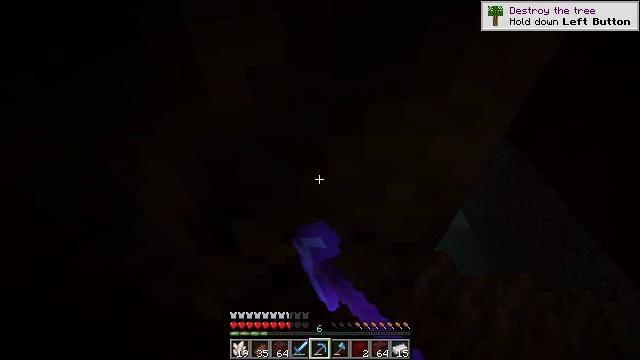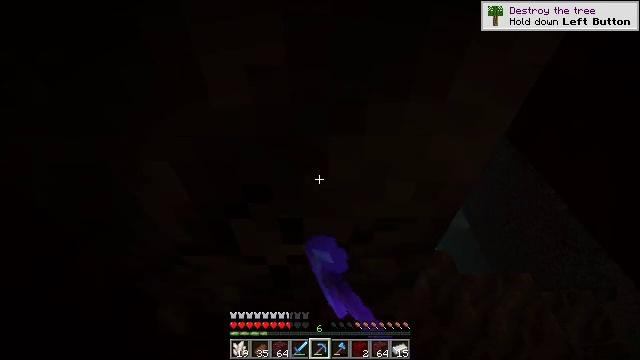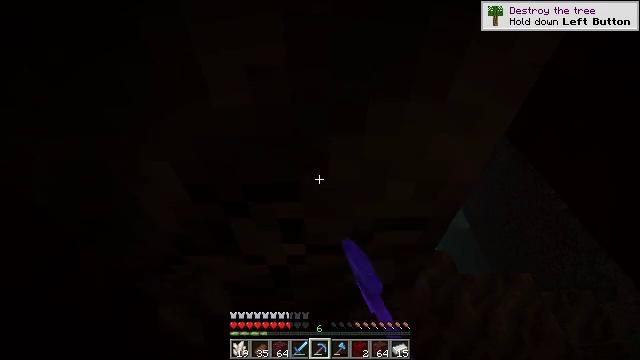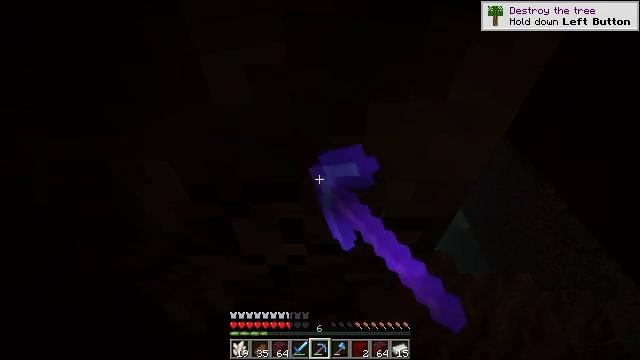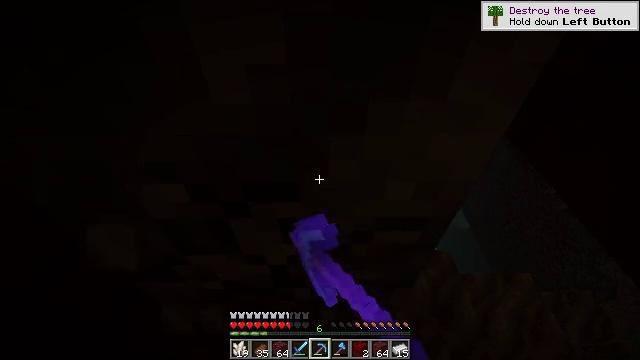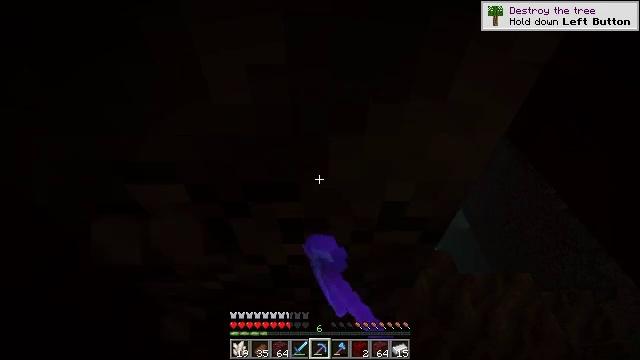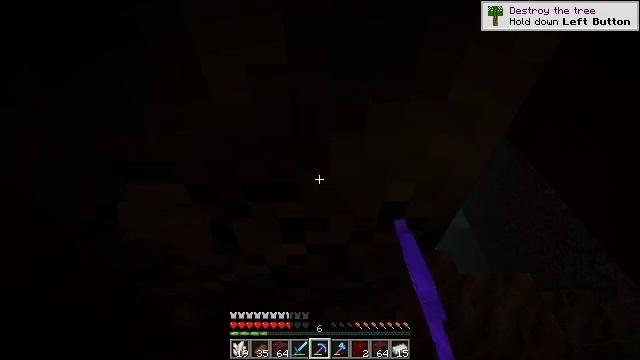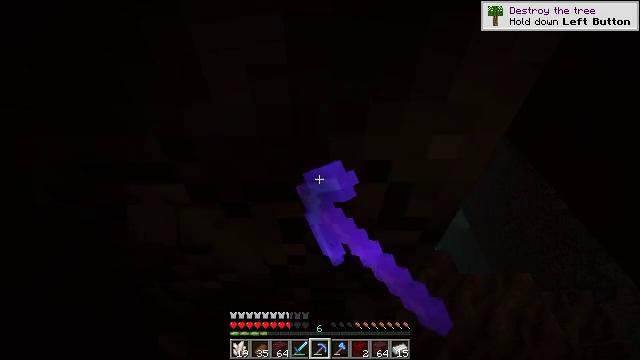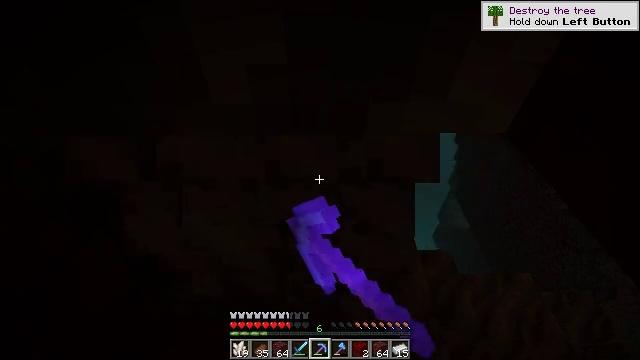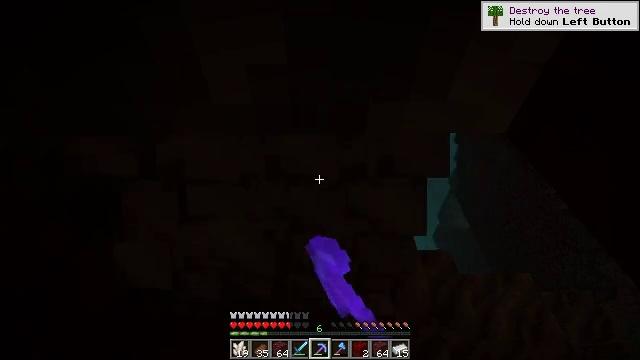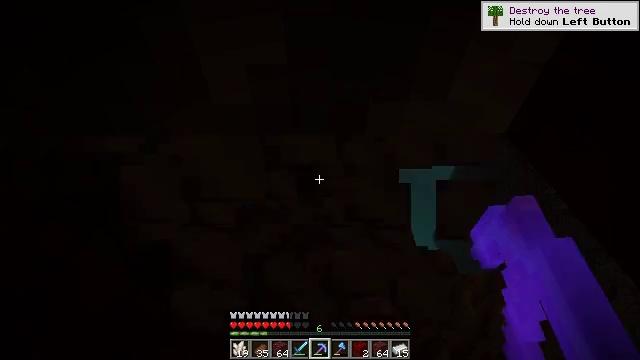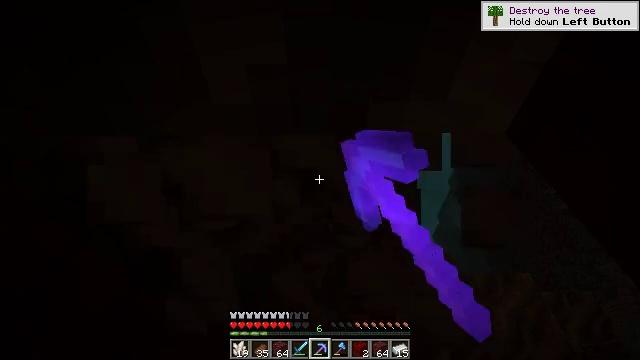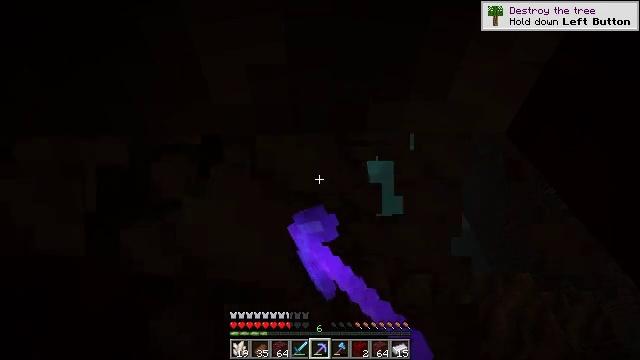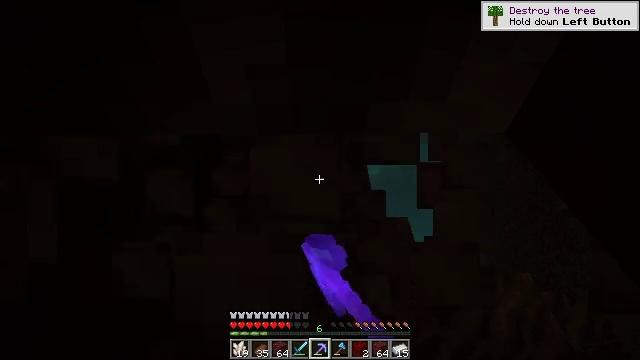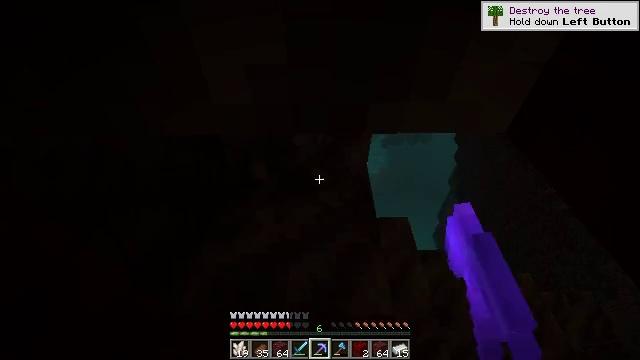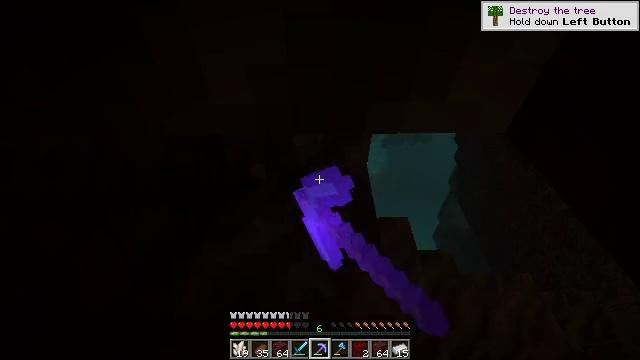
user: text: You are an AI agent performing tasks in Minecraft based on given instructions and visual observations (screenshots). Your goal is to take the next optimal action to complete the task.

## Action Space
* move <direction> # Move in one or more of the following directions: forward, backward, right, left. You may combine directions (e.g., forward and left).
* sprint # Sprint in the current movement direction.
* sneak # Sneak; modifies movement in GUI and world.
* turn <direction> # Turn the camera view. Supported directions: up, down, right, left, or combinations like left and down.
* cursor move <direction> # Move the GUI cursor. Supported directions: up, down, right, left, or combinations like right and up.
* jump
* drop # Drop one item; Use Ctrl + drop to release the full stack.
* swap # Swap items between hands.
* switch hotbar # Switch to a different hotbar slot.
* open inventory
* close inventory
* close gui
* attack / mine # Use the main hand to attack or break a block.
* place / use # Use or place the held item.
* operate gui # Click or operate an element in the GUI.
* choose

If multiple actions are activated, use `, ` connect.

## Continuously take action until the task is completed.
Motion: motion action
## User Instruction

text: Gather soul soil blocks.
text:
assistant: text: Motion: attack / mine
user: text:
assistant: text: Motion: attack / mine
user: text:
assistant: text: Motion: attack / mine
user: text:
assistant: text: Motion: attack / mine
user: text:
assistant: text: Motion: attack / mine
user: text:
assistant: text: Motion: attack / mine
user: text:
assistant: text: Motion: attack / mine
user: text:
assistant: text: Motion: attack / mine
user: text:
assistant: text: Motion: attack / mine
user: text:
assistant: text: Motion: attack / mine
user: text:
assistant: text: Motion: attack / mine
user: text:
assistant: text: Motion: attack / mine
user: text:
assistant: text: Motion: attack / mine
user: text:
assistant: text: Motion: attack / mine
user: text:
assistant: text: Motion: attack / mine
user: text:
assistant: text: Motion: attack / mine
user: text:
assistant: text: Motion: turn left and up, attack / mine
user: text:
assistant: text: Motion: turn up, attack / mine
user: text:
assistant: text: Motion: turn up, attack / mine
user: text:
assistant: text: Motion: turn up, attack / mine
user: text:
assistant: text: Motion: attack / mine
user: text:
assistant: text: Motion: attack / mine
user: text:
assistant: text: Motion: attack / mine
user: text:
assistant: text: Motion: attack / mine
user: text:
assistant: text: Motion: attack / mine
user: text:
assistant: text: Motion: attack / mine
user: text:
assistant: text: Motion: attack / mine
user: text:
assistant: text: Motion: attack / mine
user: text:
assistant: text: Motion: attack / mine
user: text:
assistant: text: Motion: attack / mine